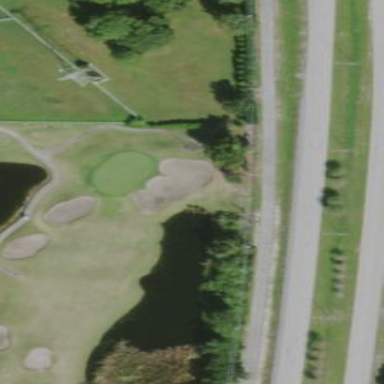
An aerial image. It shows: Scenic view of water hazard on golf course. The natural water feature adds beauty to the landscape.